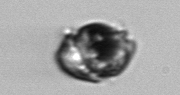
Label: Proterythropsis